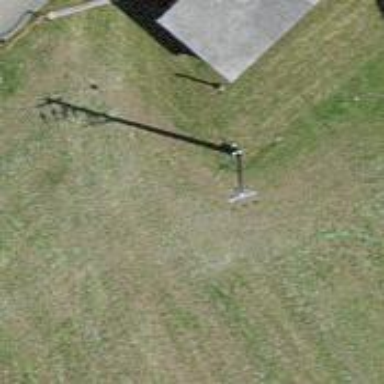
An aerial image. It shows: Power pole.